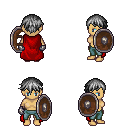
a pixel art fantasy rpg character, female body template, human, tanned skin, red cape, teal pants, gray short bangs hairstyle, metal gloves, shield, four views (front, back, left, right), 2x2 character sprite sheet, small pixel art, hard edges, no anti-aliasing